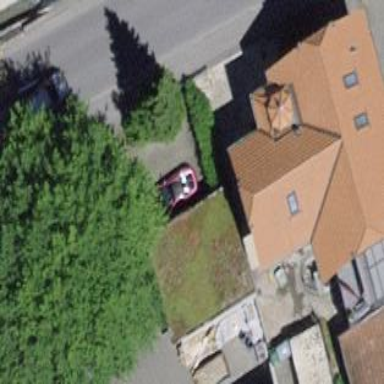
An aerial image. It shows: Garage building.